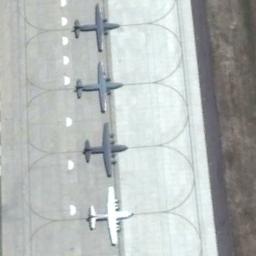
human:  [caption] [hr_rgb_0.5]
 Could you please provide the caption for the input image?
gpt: A white airplane and three black airplanes are parked on the runway .

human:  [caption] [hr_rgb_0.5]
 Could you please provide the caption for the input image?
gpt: Here are three grey planes, A white plane and some oval landmarks .

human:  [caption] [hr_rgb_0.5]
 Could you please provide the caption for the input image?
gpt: Three gray airplanes of same size and a white airplane were in the open space .

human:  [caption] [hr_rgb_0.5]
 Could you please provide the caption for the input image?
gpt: Three gray planes and a white plane parked in a line on the airport and the lawn beside .

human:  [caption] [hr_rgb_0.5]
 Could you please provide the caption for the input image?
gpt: Four planes are in the marked ground parking lot next to the grass .